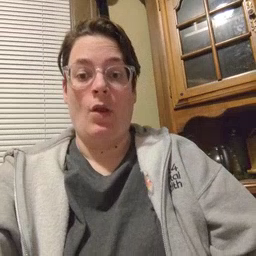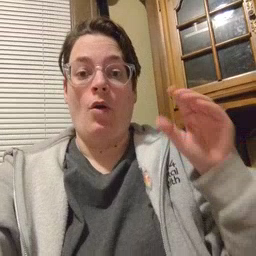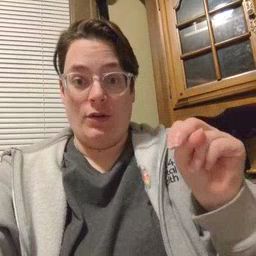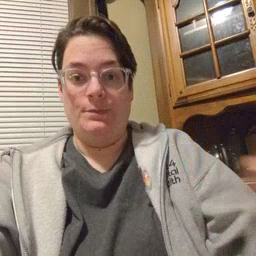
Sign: on